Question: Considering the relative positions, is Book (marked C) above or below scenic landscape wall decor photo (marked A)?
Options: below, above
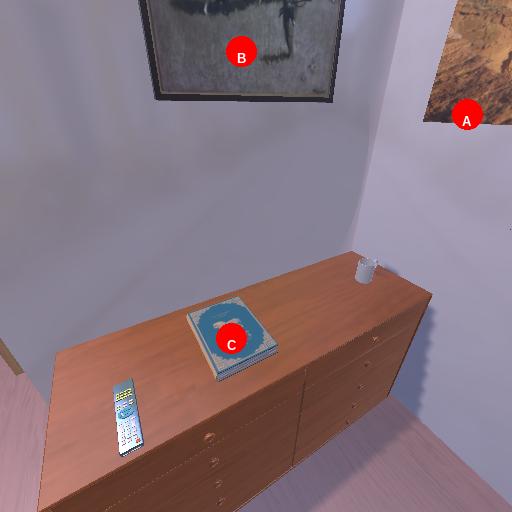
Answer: below